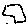
Label: hexagon